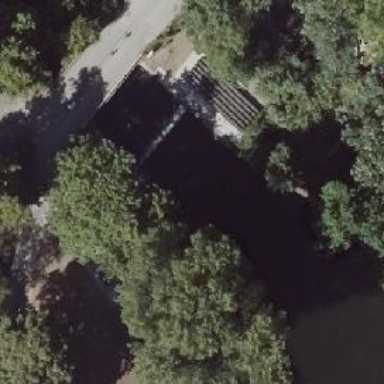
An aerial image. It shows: Weir in waterway.